Interaction volume radius: 10 \u00c5
Interaction volume height: 35 \u00c5
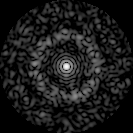
Disorder parameter: 0.833